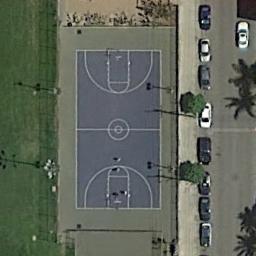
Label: basketball_court